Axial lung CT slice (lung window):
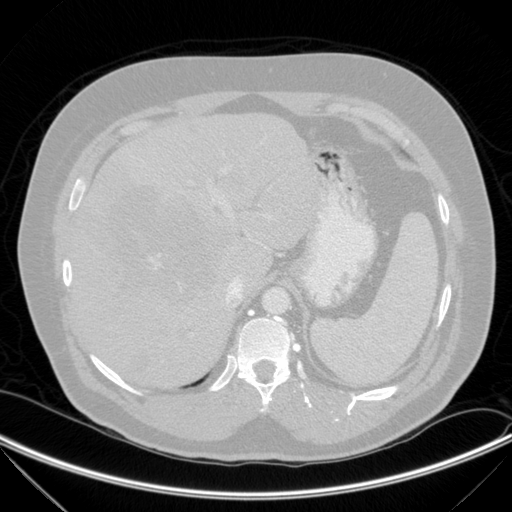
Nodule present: no